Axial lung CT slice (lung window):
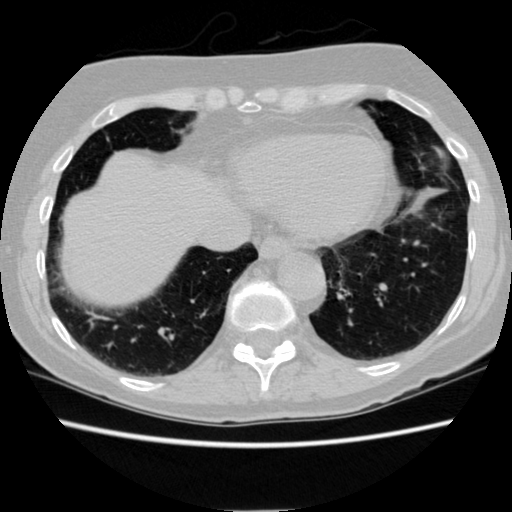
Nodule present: no